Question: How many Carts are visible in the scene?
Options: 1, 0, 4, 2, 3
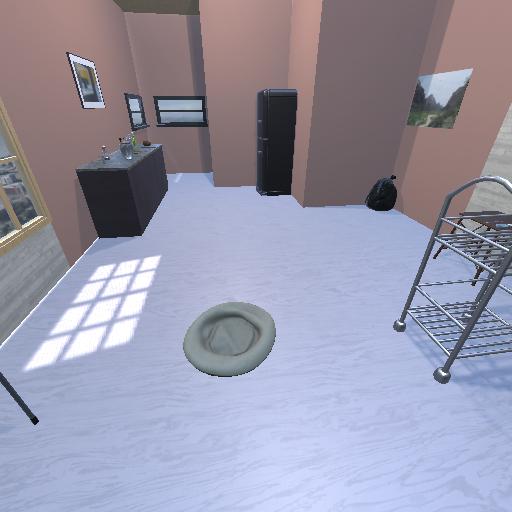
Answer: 1